Interaction volume radius: 10 \u00c5
Interaction volume height: 20 \u00c5
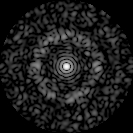
Disorder parameter: 0.8373